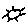
Label: sun